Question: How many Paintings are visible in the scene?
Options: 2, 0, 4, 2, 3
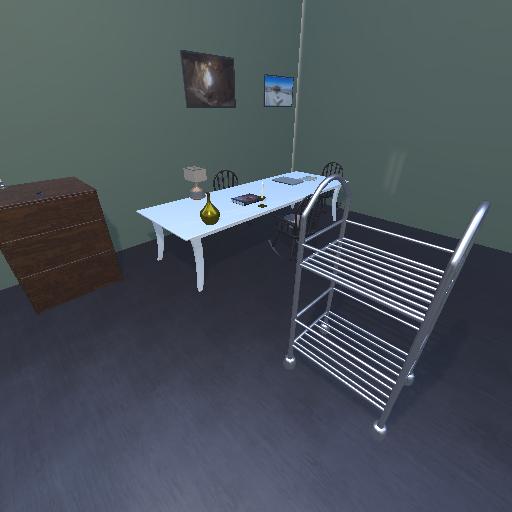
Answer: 2